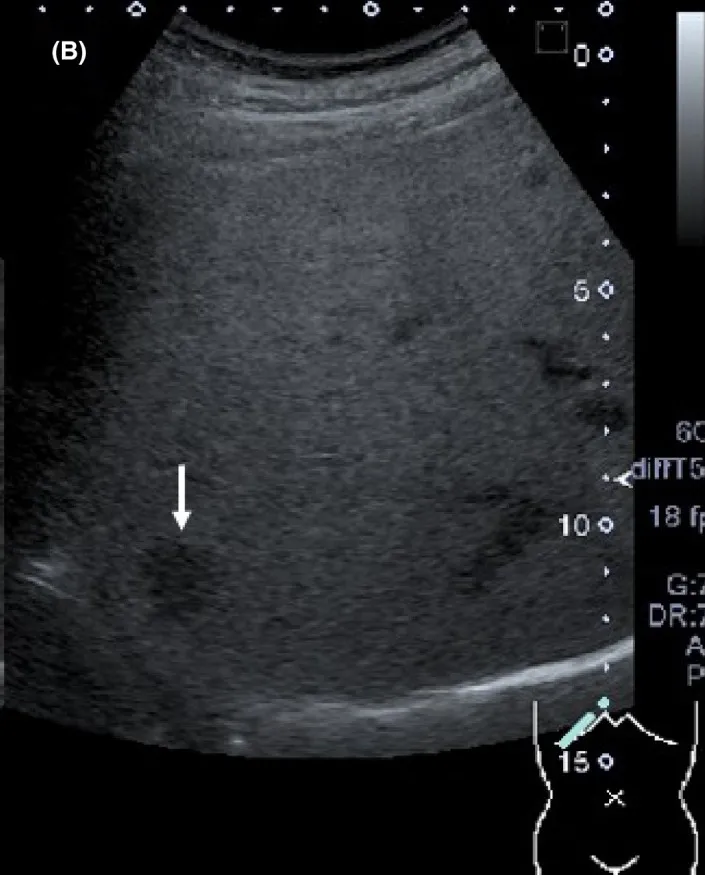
Ultrasonographic images of the liver on admission. (B) A larger (2-cm-diameter) low-echoic lesion was also observed in S6 (white arrow). This was the only lesion detected on contrast-enhanced computed tomography of the abdomen.
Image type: radiology (ultrasound)